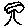
Label: tree